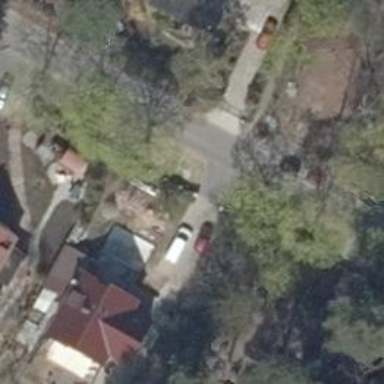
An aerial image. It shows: Driveway.